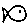
Label: fish